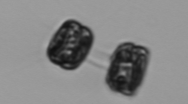
Label: Thalassiosira